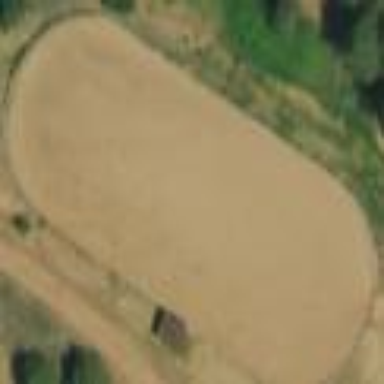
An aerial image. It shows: Equestrian pitch used for leisure and sports activities.